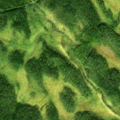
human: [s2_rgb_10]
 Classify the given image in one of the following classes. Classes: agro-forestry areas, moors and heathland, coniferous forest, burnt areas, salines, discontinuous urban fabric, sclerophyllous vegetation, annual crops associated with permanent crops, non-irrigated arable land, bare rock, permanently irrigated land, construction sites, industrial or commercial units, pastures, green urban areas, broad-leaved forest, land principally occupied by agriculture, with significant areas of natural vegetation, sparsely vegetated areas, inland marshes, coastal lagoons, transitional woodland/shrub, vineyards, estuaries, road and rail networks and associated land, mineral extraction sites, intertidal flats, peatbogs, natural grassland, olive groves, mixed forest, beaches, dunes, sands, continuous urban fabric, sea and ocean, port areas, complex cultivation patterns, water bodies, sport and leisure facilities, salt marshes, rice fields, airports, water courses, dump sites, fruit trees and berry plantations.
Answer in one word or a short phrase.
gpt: coniferous forest, mixed forest